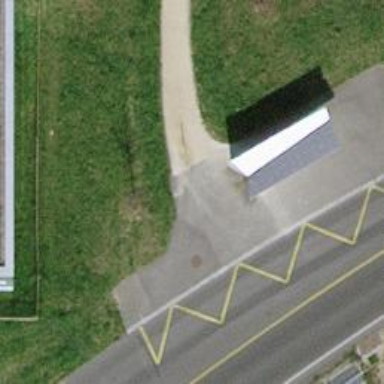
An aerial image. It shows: Platform for public transport with shelter.